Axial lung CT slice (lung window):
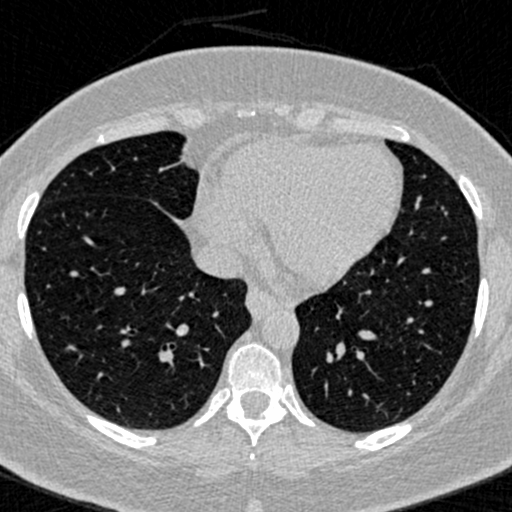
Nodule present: no